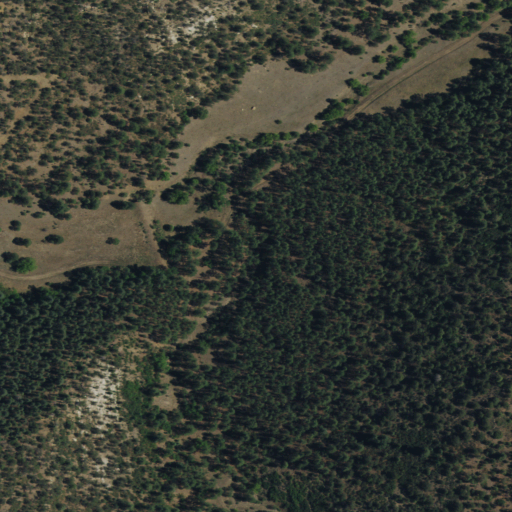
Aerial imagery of valley in New Mexico named Spruce Canyon containing evergreen forest and shrub